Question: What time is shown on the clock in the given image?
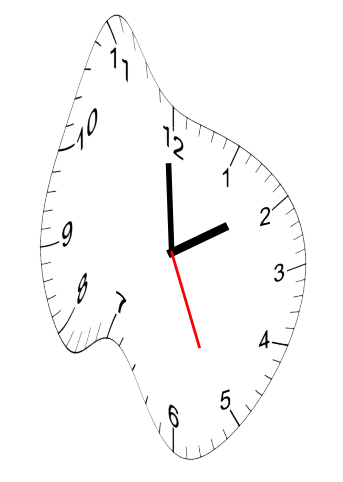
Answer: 01:59:26